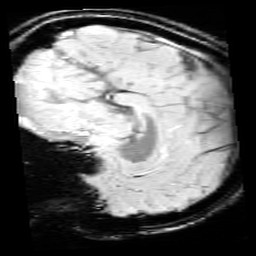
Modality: SWI
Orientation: sagittal
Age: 14
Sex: female
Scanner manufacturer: siemens
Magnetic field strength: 3 T
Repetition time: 0.027 s
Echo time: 0.02 s